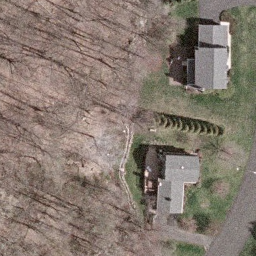
Label: residential